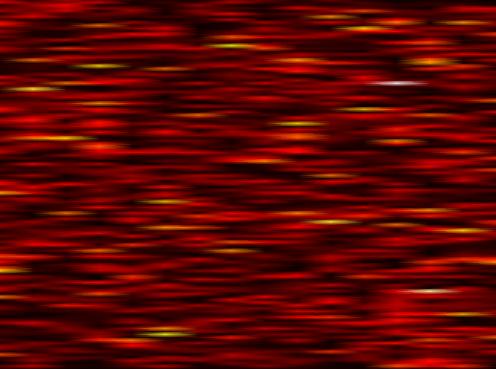
Label: UFMC